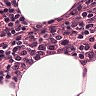
Metastatic tissue present: no